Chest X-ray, PA view. Patient: 50 years old, sex M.
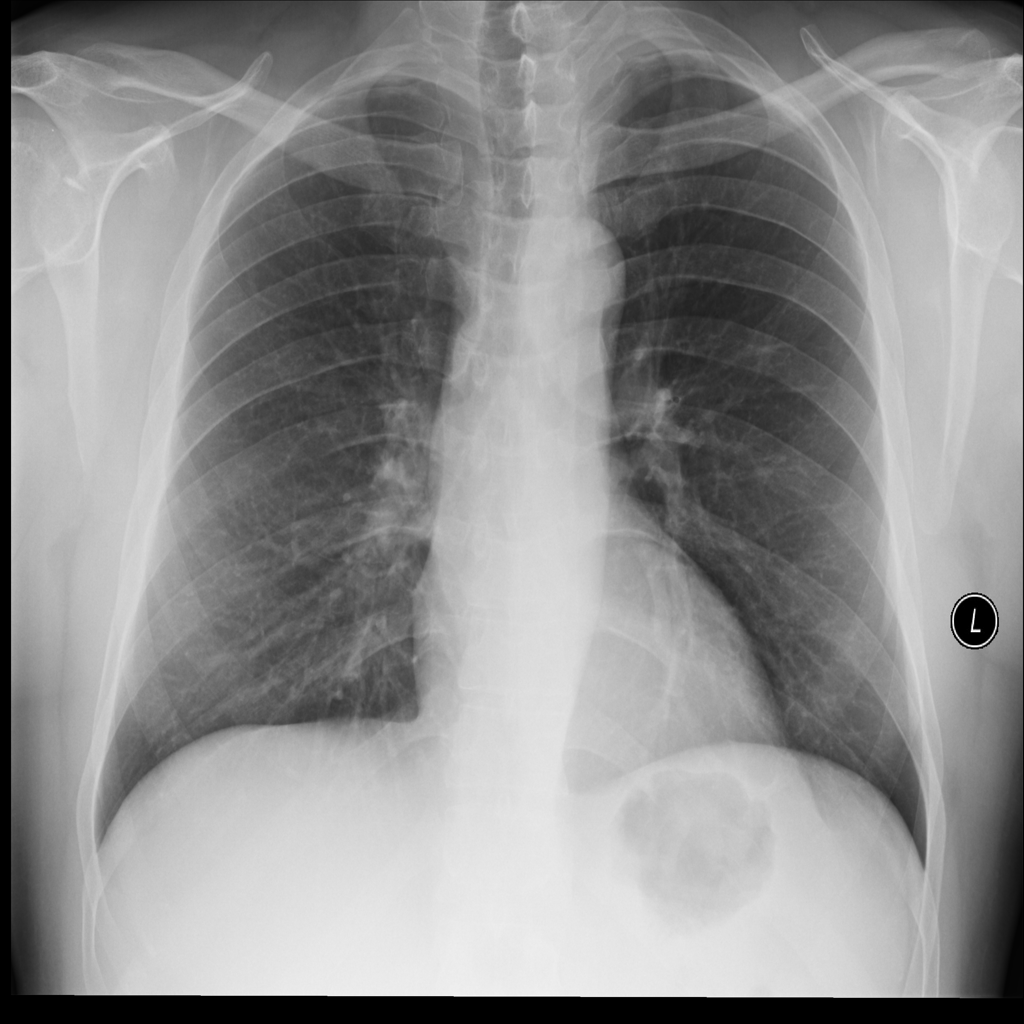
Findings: Infiltration